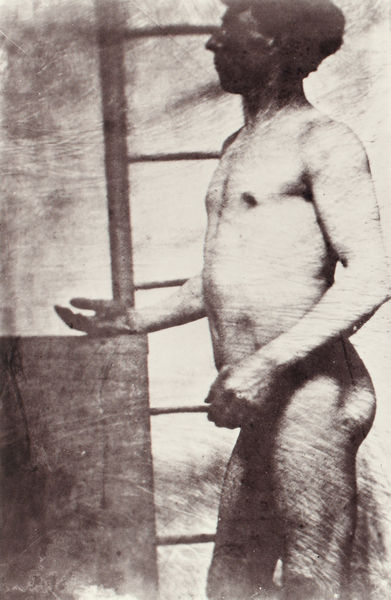
Titel: Nu masculin
Schlagwörter: akt, dunkel, hand, kopf, körper, mann, nackt, schatten, brust, daumen, finger, frisur, haar, hell, licht, mund, nase, ohr, profil, rücken, schwarz, weiss, arm, arme, gesicht, sockel, stehen, hals, hände, haare, stehend, kinn, schulter, beine, gesäß, leiter, atelier, nabel, knie, oberschenkel, dünn, foto, fotografie, schwarzweiß, eschatten, angeschnitten, ateiler, im profil, po, #arm, spiemann